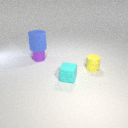
small purple metal cylinder to the left of small yellow rubber cylinder